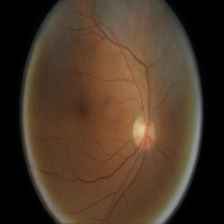
Diabetic retinopathy grade: Moderate